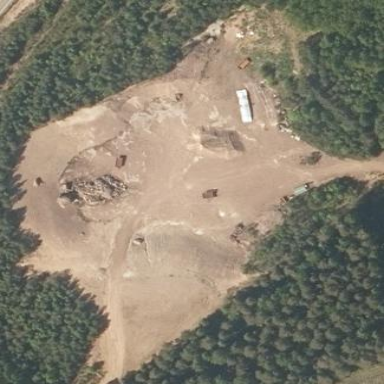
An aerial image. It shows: Quarry extracting sand as natural resource.